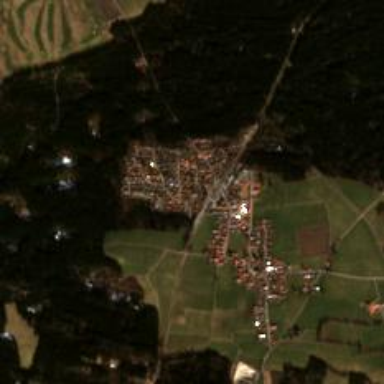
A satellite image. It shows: Village.